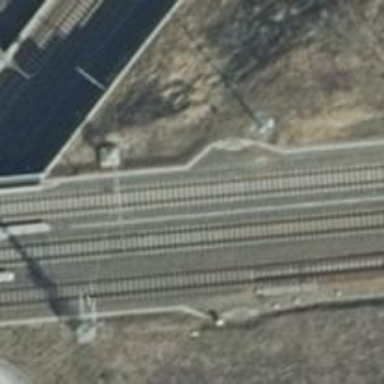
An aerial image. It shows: Abandoned railway siding.